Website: bh-photo
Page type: receipt
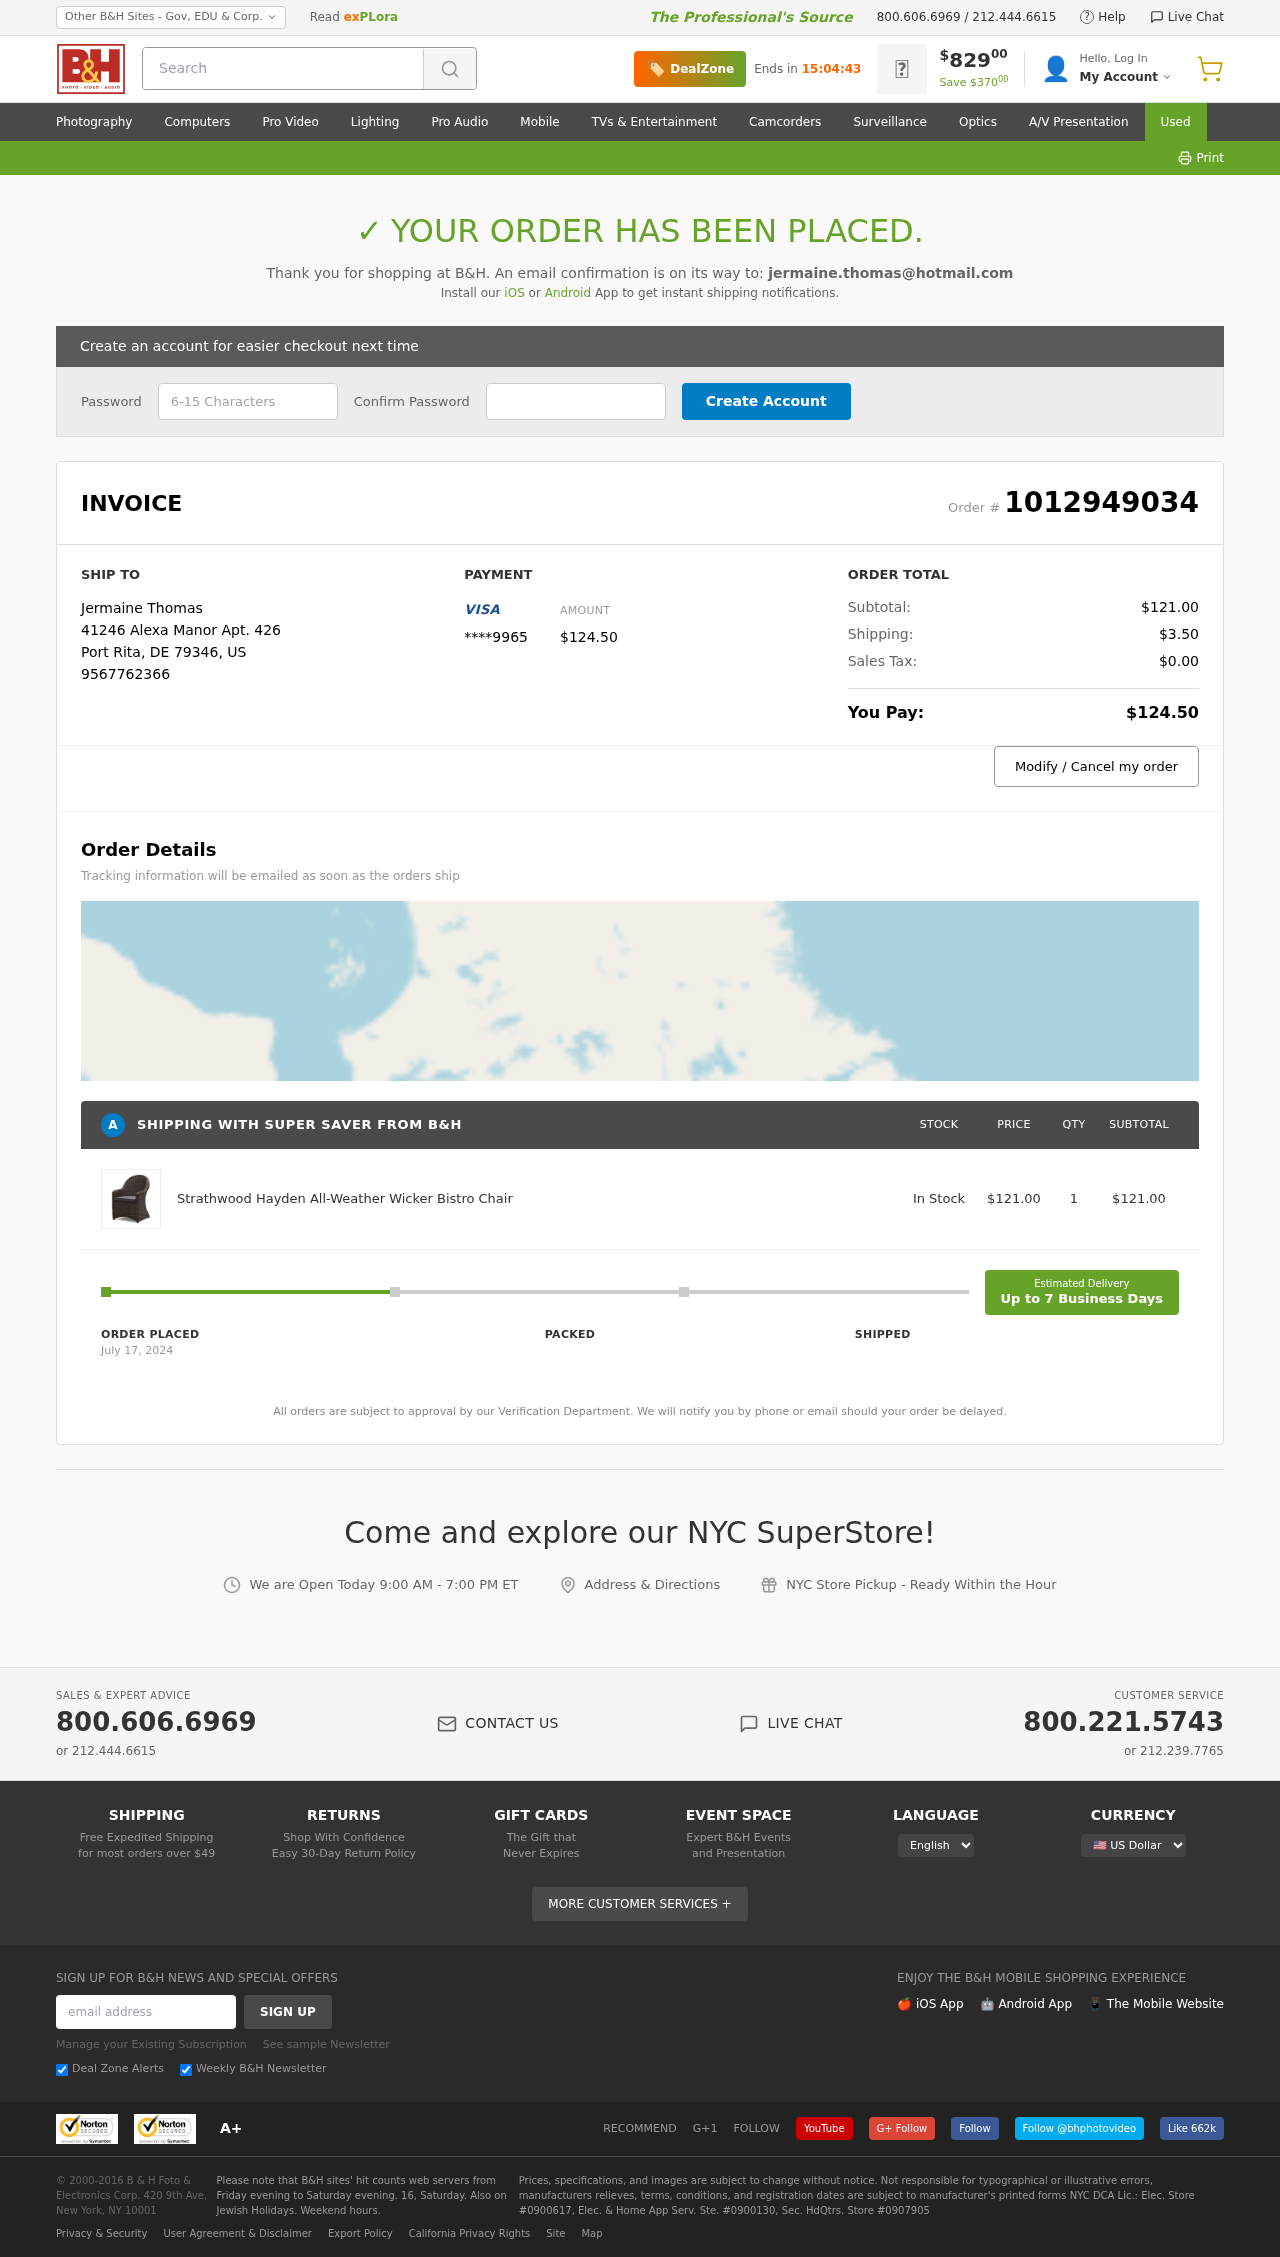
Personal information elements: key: PII_CARD_LAST4
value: ****9965
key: PII_CITY
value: Port Rita
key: PII_COUNTRY_CODE
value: US
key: PII_EMAIL
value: jermaine.thomas@hotmail.com
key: PII_FULLNAME
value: Jermaine Thomas
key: PII_PHONE
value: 9567762366
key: PII_POSTCODE
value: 79346
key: PII_STATE_ABBR
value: DE
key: PII_STREET
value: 41246 Alexa Manor Apt. 426
Product elements: key: PRODUCT1_NAME
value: Strathwood Hayden All-Weather Wicker Bistro Chair
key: PRODUCT1_PRICE
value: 121
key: PRODUCT1_QUANTITY
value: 1
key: PRODUCT1_SUBTOTAL
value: $121.00
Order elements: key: ORDER_ID
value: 1012949034
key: ORDER_TOTAL
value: $124.50
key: ORDER_SUBTOTAL
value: $121.00
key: ORDER_SHIPPING_COST
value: $3.50
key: ORDER_TAX
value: $0.00
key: ORDER_DATE
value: July 17, 2024
Search elements: key: HEADER_SEARCH
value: Search